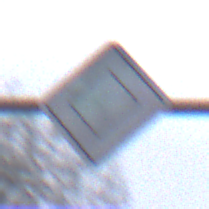
Verkehrszeichen: Vorfahrtsstrasse
Umgebung: Outdoor, Urban
Tageszeit: Midday
Wetter: Overcast
Licht: Natural
Jahreszeit: NotSpecified
Kontrast: LowContrast